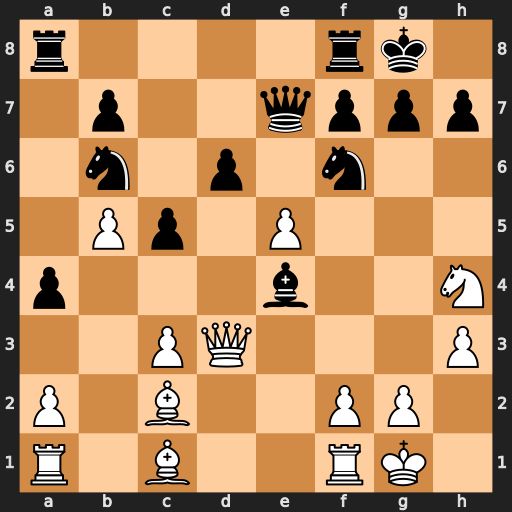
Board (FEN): r4rk1/1p2qppp/1n1p1n2/1Pp1P3/p3b2N/2PQ3P/P1B2PP1/R1B2RK1
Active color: w
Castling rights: -
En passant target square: -
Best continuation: exf6 Bxd3 fxe7